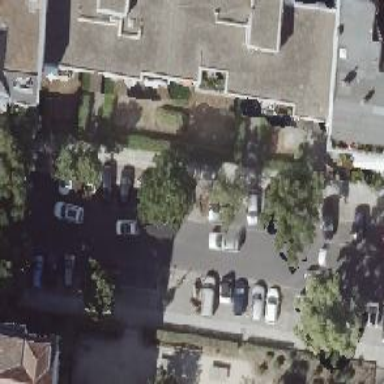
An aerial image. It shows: Residential road with asphalt surface and separate sidewalks. Cars are parked on the street perpendicular to the road.